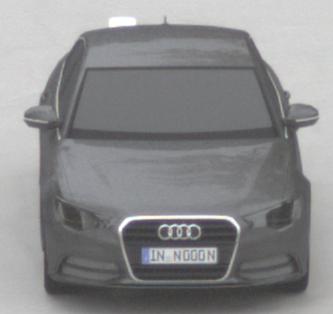
Make: Audi
Model: A6 2.0 TFSI
Detailed model: A6 (C7) Limousine
Model produced from: 2011/10
Model produced until: 2014/09
Doors: 4
Color: gray
Road condition: dry road
Daytime: midday
Contrast: low contrast